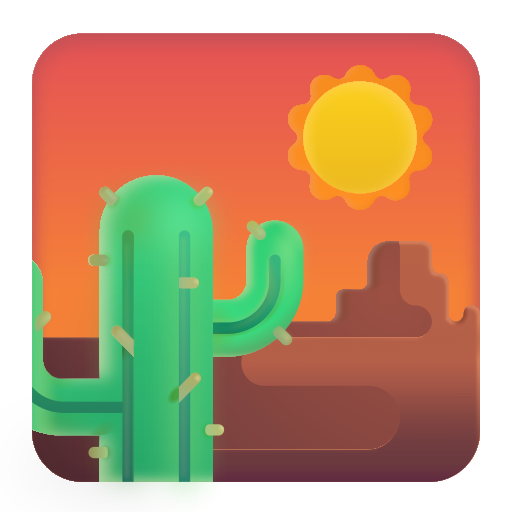
desert color